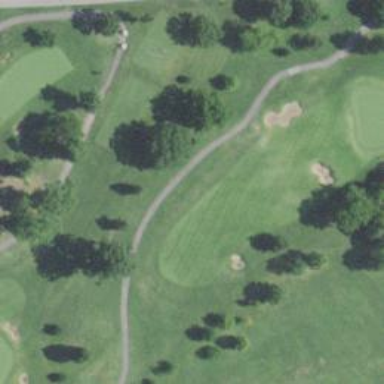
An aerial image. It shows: View of golf hole.